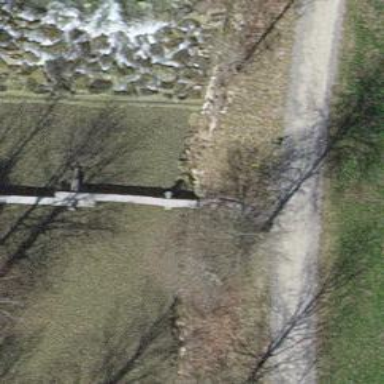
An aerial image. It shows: Swing bridge over path.